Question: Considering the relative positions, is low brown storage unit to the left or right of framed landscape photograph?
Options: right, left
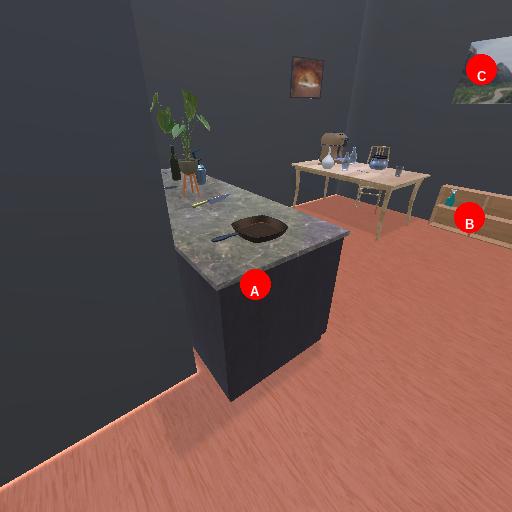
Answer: right